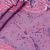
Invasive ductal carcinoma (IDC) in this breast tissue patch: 1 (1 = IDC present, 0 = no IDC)